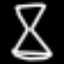
Label: hourglass